Question: I am trying to deploy my WAR in TOMCAT server, and i am using MAVEN 2. My Project name is
"". My project is a simple Ajax call and returns result to display to the user. I have only one page( that's the scope of my project). This is how i made the Ajax call and web.xml
'''
$.getJSON('/Jira-Synchronization/jirarequest','OK', function(jiraData)
<?xml version="1.0" encoding="UTF-8"?><web-app xmlns:xsi="http://www.w3.org/2001/XMLSchema-instance"
xmlns="http://java.sun.com/xml/ns/javaee"
xsi:schemaLocation="http://java.sun.com/xml/ns/javaee http://java.sun.com/xml/ns/javaee/web-app_3_0.xsd"
id="WebApp_ID" version="3.0">
<display-name>Jira-Synchronization</display-name>
<welcome-file-list>
<welcome-file>index.html</welcome-file>
<welcome-file>index.htm</welcome-file>
<welcome-file>index.jsp</welcome-file>
<welcome-file>default.html</welcome-file>
<welcome-file>default.htm</welcome-file>
<welcome-file>default.jsp</welcome-file>
</welcome-file-list>
<servlet>
<servlet-name>JiraSyncServlet</servlet-name>
<servlet-class>JiraSyncServlet</servlet-class>
</servlet>
<servlet-mapping>
<servlet-name>JiraSyncServlet</servlet-name>
<url-pattern>/jirarequest/*</url-pattern>
</servlet-mapping>
'''
if you notice the ajax call is taking the Project name( first i felt weired why it is doing that and to move on with the project i just kept it that way) and every thing worked fine inside eclipse running tomcat(This is the URL i used when running from eclipse 'http://localhost:8080/Jira-Synchronization/index.html').
When i tried to build it using maven and deploy in tomcat(out side of eclipse) the War is made using this name ". My URL has changed to'http://localhost:8080/Jira-Synchronization-0.0.1-SNAPSHOT/index.html' and now my Ajax call which have my project name in it is also need to be changed. this is how my pom.xml looks like

How should i configure my web.xml or pom.xml so that the ajax request excludes the project name to it?
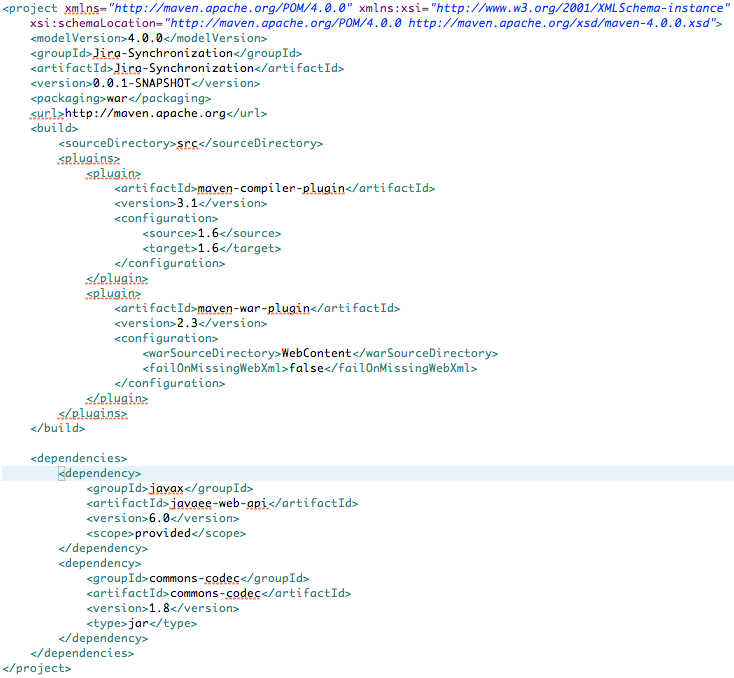
Answer: What worked for me is in the Pom.xml i added this '<finalName>Jira-Synchronization</finalName>' under the '<build>' tag and that was able to output the WAR with the desired name as i like